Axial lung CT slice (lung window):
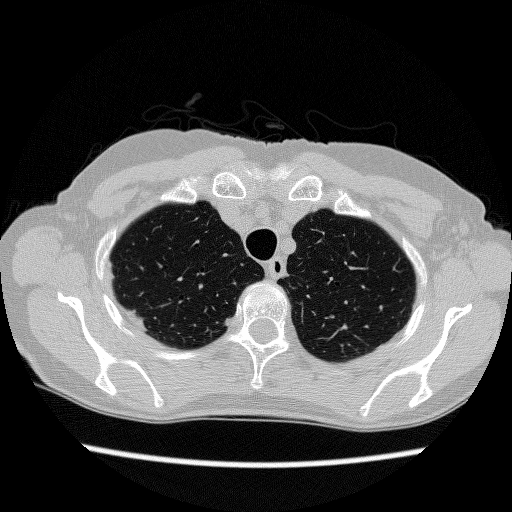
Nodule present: no